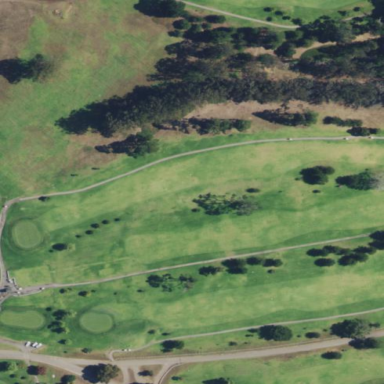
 with lush green grass covering the ground."